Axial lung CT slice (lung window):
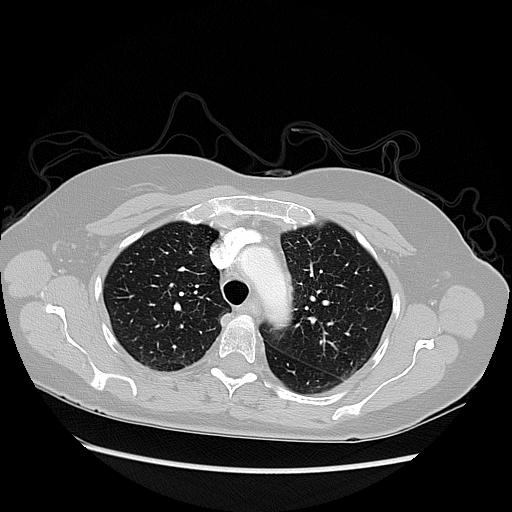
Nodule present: no